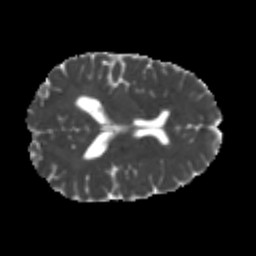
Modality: MD
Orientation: axial
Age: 25
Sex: male
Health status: healthy
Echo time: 0.074 s